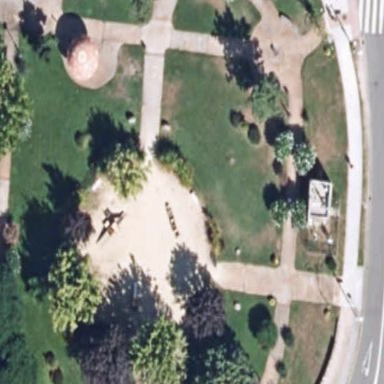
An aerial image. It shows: Lovely park for leisure and relaxation.